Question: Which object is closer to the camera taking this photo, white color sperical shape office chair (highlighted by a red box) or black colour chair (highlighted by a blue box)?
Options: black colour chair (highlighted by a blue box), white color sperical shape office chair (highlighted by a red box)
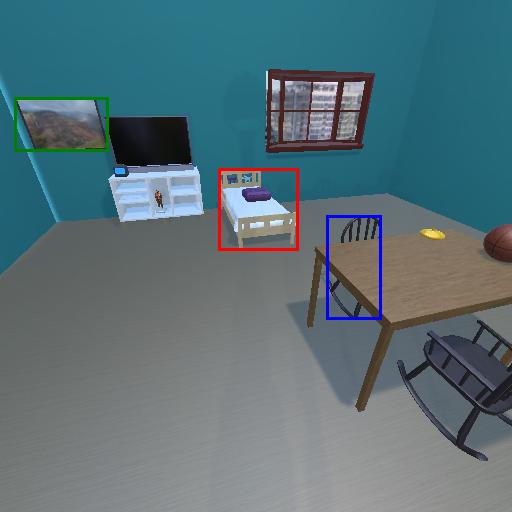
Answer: black colour chair (highlighted by a blue box)